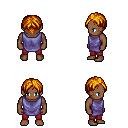
a pixel art fantasy rpg character, male body template, human, dark skin, chain tabard jacket, red pants, dark blonde parted hairstyle, four views (front, back, left, right), 2x2 character sprite sheet, small pixel art, hard edges, no anti-aliasing